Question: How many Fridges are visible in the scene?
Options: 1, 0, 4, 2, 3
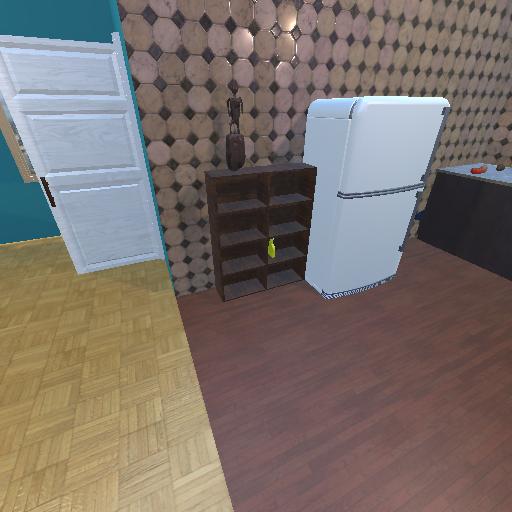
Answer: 1